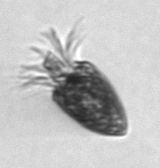
Label: Strombidium_tintinnodes